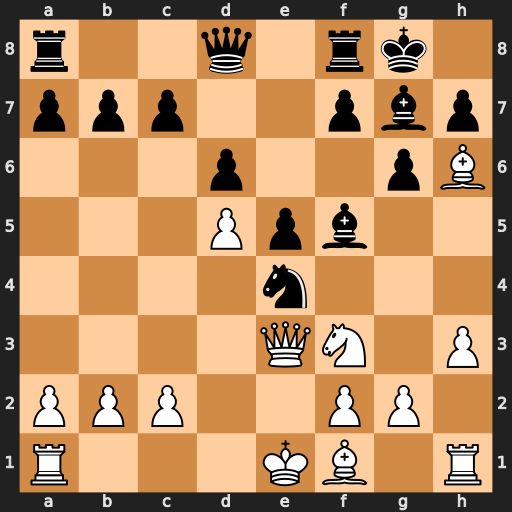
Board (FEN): r2q1rk1/ppp2pbp/3p2pB/3Ppb2/4n3/4QN1P/PPP2PP1/R3KB1R
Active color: w
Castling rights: KQ
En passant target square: -
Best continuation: Bxg7 Kxg7 g4 Nf6 gxf5